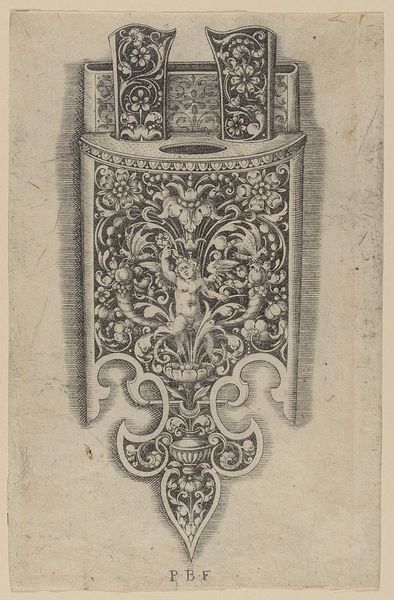
Titel: Degenscheide, Blatt  aus der Folge 'Varii Generis Opera Aurifabris Necessaria'
Künstler: Paul Birckenholtz
Standort: Hamburg
Institution: Museum für Kunst und Gewerbe Hamburg
Schlagwörter: grafik, graphik, scheide, fotografie, photographie, druckgraphik, druckgrafik, stich, kunstgewerbe, putten, kupferstich, kunsthandwerk, amoretten, groteske, reproduktionen, goldschmiedearbeiten, industriedesign, druckerzeugnisse, ornamentstich, vorlageblätter, degenscheide